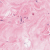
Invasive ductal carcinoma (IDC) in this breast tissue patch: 0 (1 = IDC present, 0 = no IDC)